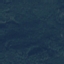
Land use / land cover class: Forest